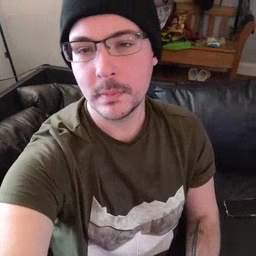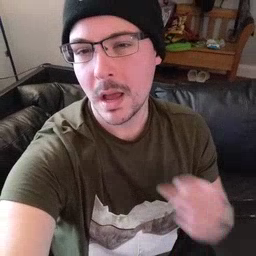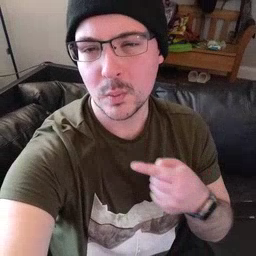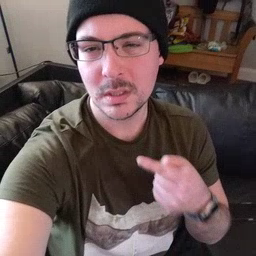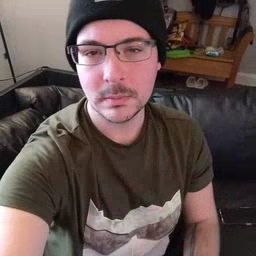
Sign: owie